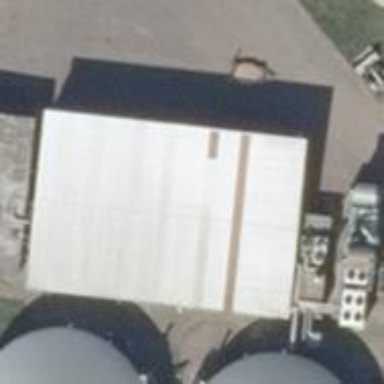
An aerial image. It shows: Industrial building with power generator.